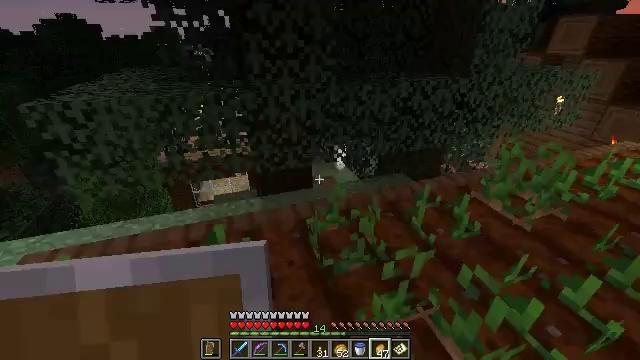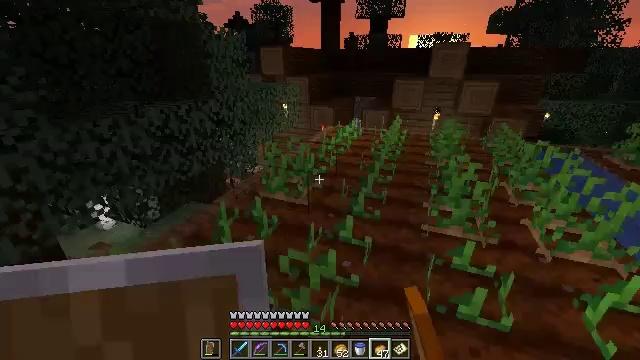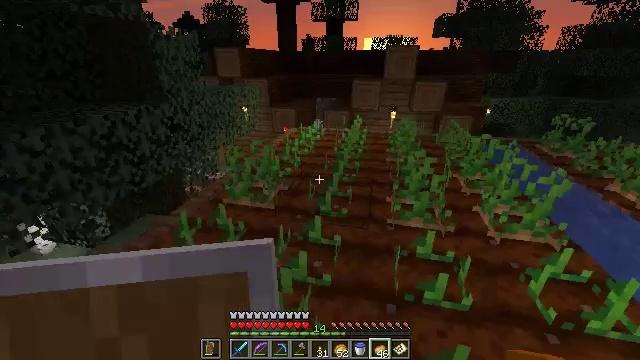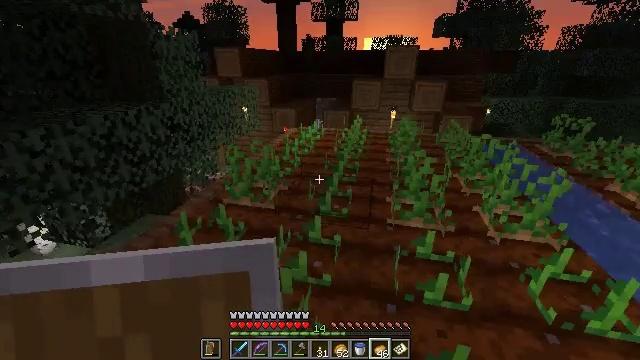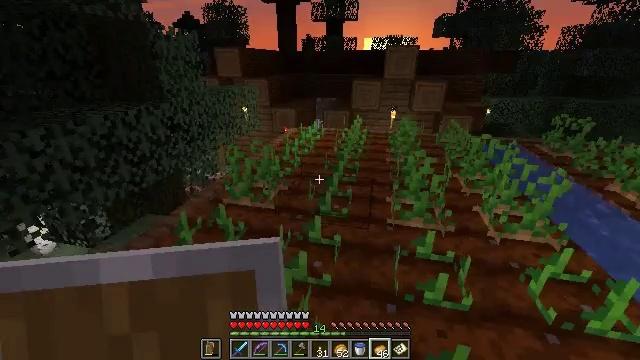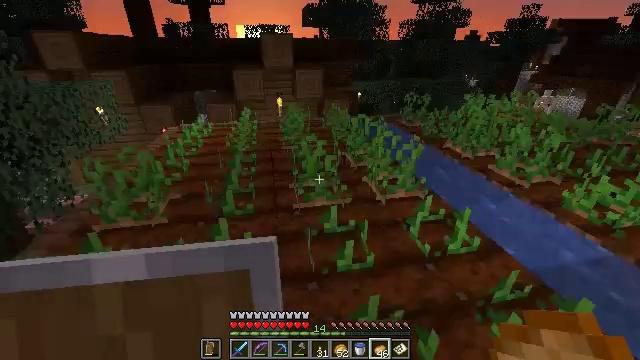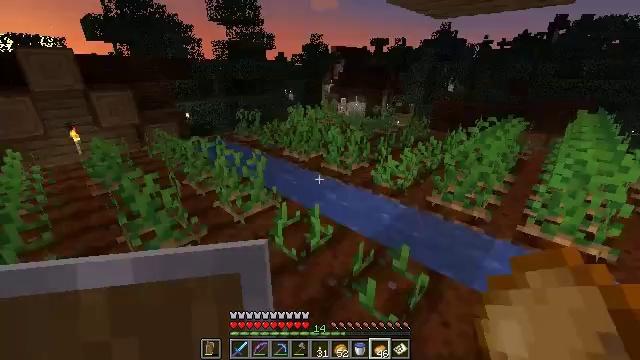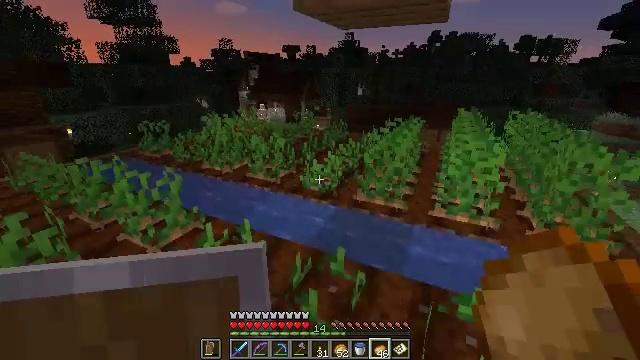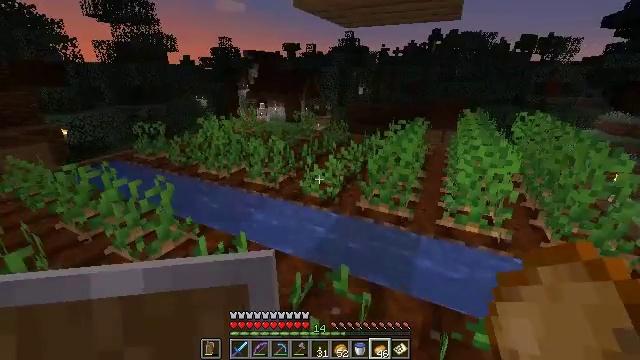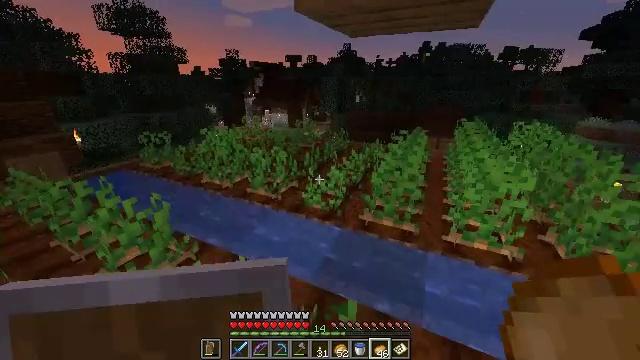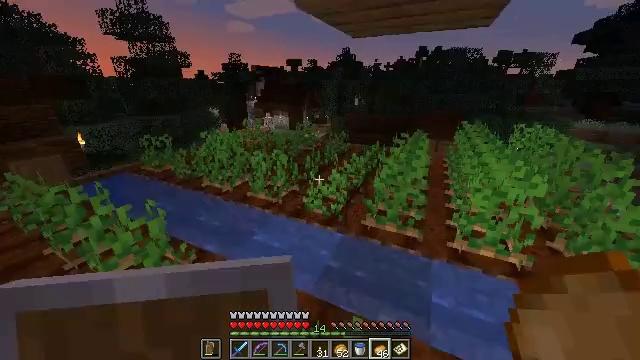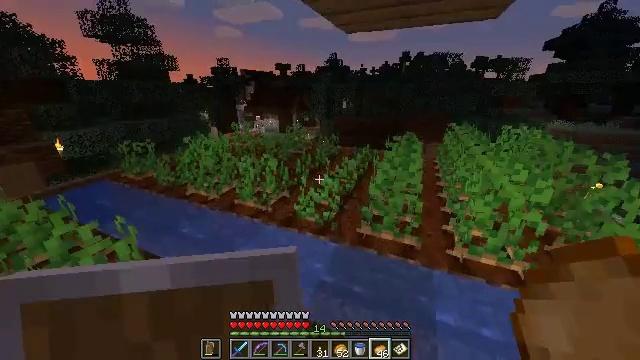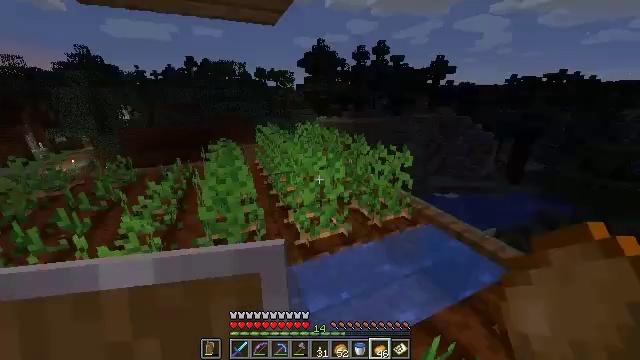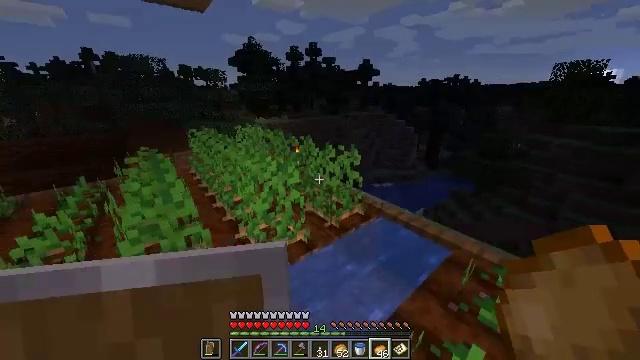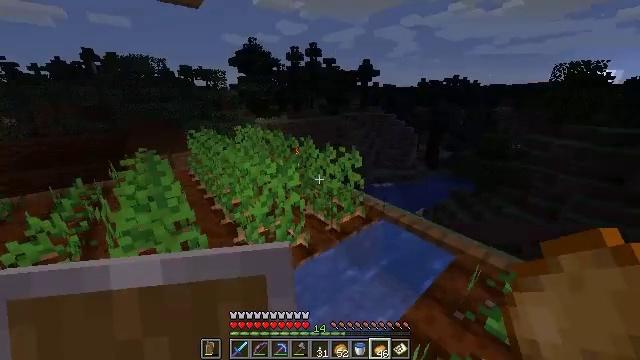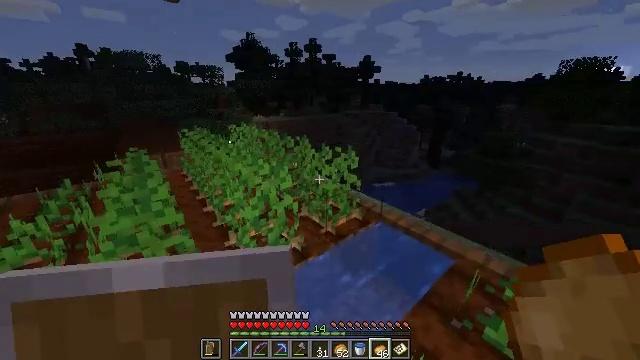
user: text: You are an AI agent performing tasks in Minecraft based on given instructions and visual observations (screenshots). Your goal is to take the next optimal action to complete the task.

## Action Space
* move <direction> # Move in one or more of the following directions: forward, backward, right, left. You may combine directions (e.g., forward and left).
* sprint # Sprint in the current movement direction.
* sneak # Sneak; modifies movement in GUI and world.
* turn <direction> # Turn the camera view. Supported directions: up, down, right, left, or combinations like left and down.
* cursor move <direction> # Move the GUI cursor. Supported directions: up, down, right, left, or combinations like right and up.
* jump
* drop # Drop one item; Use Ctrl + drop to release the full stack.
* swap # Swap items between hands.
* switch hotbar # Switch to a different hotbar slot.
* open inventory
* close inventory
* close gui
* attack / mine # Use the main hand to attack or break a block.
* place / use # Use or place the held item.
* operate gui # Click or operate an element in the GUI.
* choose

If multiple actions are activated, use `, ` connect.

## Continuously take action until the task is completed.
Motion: motion action
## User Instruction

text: Dig up potatoes from the soil.
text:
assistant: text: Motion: turn right and up
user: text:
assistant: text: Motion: turn right
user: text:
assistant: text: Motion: no_op
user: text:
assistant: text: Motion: no_op
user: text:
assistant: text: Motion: turn right and down
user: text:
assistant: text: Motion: move forward, turn right and up
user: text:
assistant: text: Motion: move forward, turn right and up
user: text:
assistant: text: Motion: move forward, sprint
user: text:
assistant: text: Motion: move forward, sprint
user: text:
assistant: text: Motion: move forward, sprint
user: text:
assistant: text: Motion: move forward, turn right
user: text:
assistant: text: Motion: move forward, turn right
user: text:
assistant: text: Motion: turn right
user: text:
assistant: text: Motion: move right
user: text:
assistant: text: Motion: move right
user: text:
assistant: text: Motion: move right
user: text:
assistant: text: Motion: move right
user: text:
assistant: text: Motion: move forward and move right, turn left
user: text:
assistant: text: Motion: move forward and move right
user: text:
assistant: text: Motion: move forward and move right
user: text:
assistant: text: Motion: move forward and move right
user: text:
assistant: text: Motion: move forward and move right, turn left
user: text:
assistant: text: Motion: move forward and move right, turn left
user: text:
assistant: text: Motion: move right, turn left
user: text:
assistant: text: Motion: move right, turn left
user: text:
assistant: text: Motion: turn left
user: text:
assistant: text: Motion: turn left
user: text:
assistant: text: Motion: turn left, switch to hotbar 3
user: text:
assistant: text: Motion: turn left and down, switch to hotbar 3
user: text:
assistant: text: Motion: turn left and down